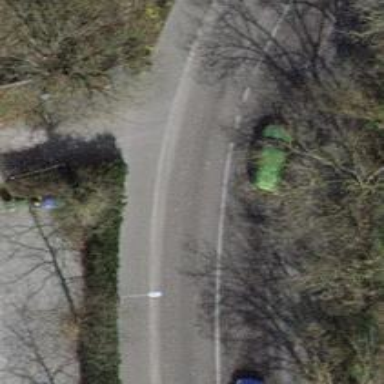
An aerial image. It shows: Secondary road with asphalt surface. There is cycle track on the left side of the road.